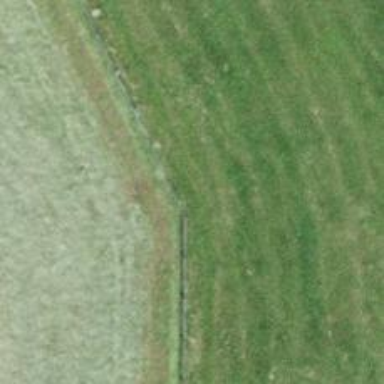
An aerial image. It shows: Fence is in the image.